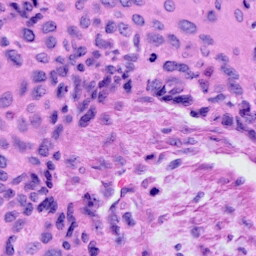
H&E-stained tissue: Cervix